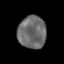
Tissue: prostate
Cell type: T cells
Senescence score: 0.3603
Nuclear area (px): 889
Mean DAPI intensity: 108.189